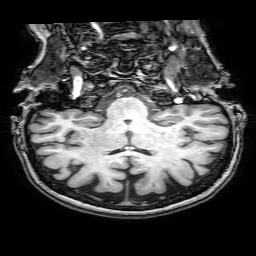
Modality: T1w
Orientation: sagittal
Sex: female
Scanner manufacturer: philips
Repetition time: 0.008074 s
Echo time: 0.00369 s